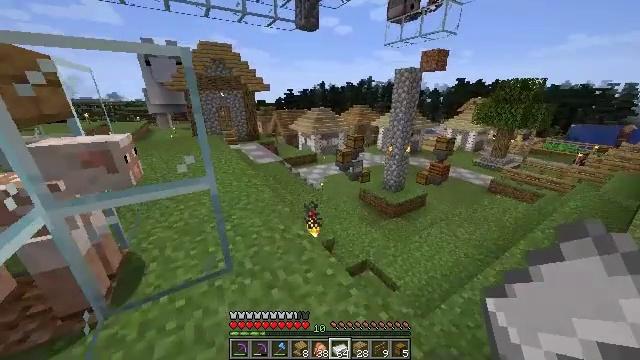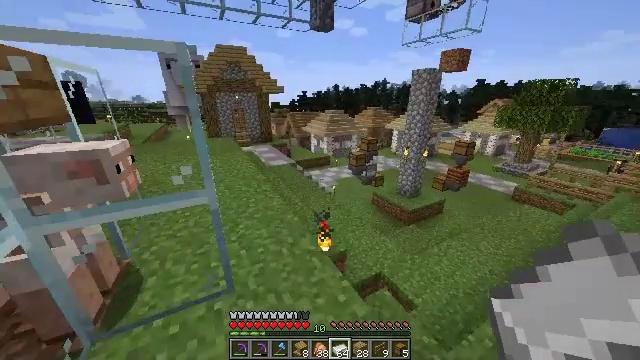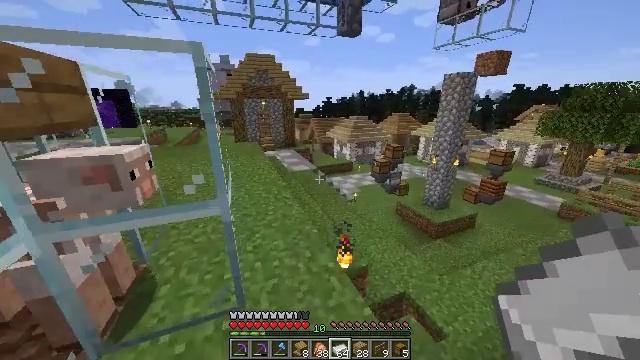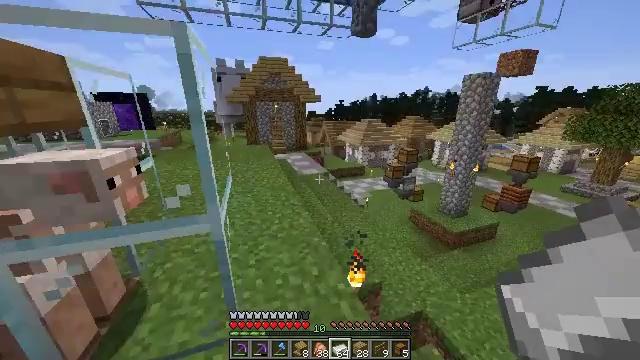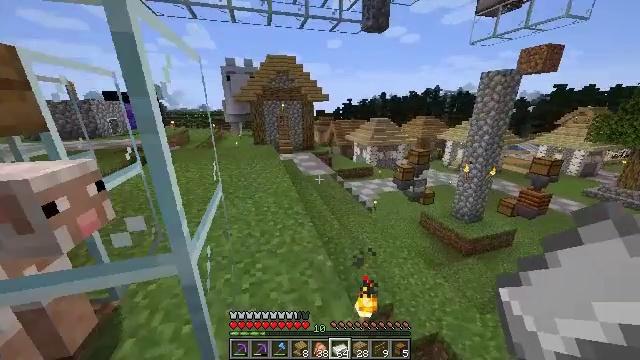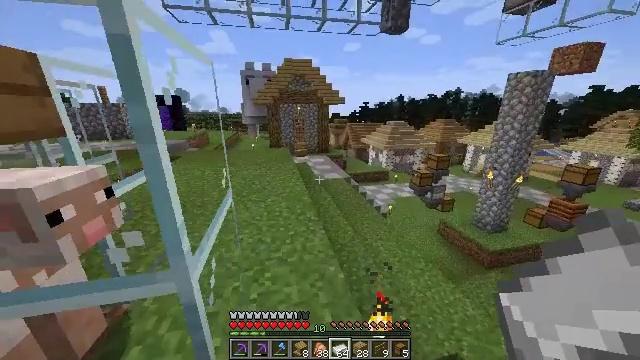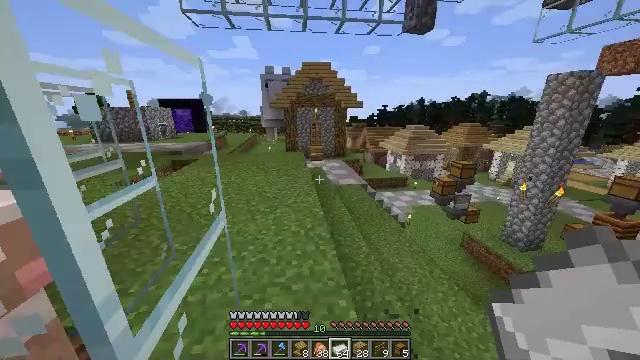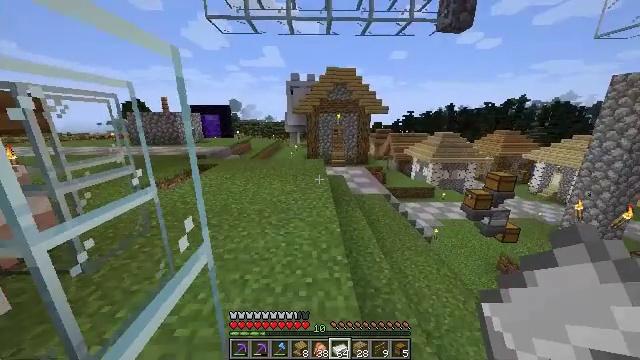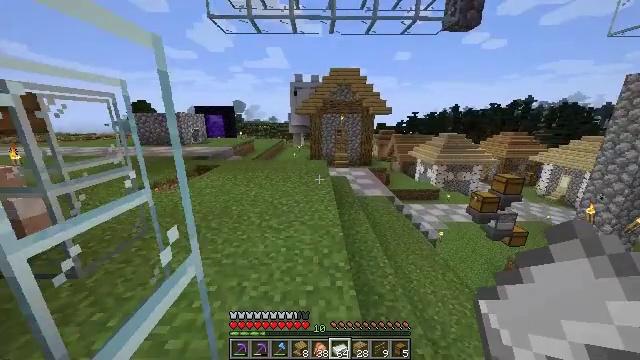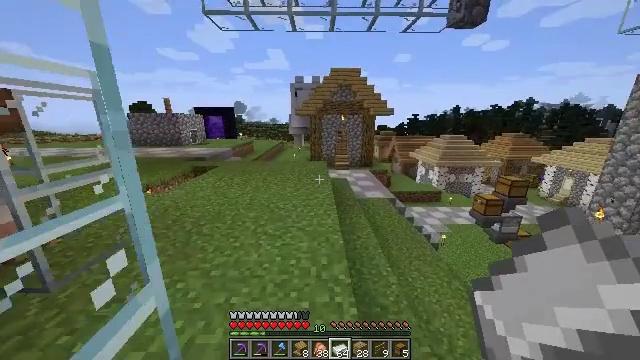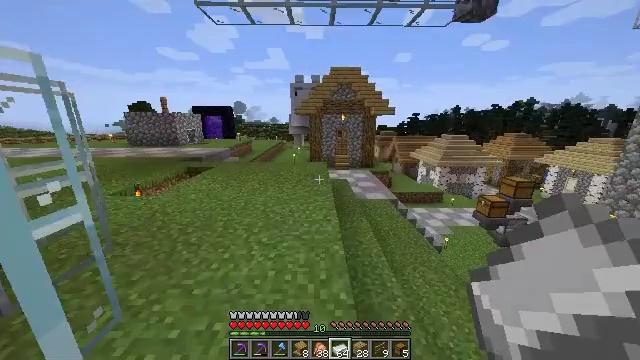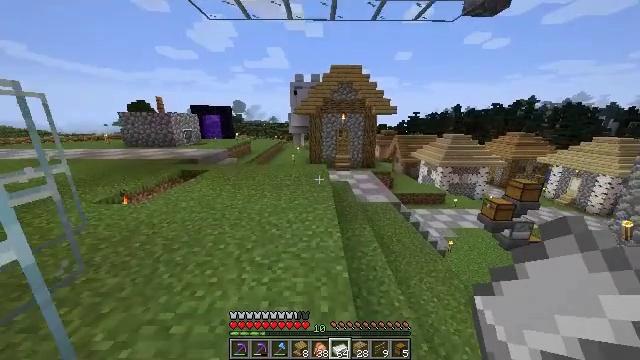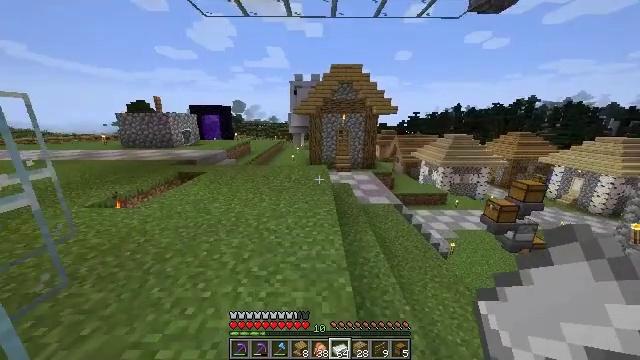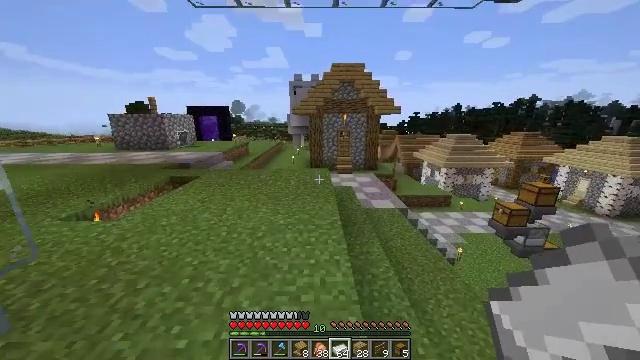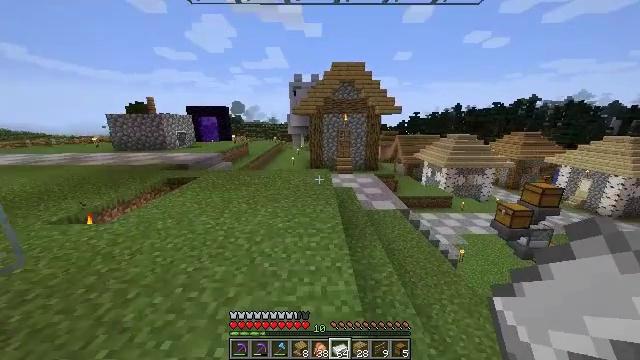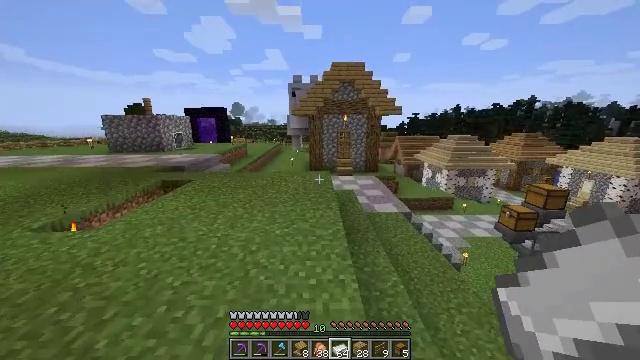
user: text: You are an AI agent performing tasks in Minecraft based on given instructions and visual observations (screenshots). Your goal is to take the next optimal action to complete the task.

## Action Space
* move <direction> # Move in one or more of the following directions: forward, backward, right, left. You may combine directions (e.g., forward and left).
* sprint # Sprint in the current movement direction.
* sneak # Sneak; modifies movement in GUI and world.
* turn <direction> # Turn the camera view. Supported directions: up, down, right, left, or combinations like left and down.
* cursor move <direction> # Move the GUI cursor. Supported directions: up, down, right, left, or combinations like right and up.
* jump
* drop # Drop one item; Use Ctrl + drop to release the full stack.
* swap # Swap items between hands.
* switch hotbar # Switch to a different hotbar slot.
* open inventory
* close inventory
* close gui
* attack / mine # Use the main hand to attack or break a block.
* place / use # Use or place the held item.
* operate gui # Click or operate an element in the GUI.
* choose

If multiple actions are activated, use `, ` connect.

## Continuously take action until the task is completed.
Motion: motion action
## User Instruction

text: Get an emerald by using the crafting table.
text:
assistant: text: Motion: move forward, sprint, turn left
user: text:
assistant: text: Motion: move forward, sprint, turn left and up
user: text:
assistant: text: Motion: move forward, sprint, turn left
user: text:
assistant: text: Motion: move forward, sprint, turn left
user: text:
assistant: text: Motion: move forward, turn left
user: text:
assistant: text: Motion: move forward, turn left
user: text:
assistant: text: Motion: move forward, turn left and up
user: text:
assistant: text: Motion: move forward
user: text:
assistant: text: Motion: move forward, sprint
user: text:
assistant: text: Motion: move forward, sprint
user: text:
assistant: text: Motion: move forward, sprint
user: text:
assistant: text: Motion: move forward, sprint
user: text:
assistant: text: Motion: move forward
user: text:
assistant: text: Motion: move forward
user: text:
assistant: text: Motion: move forward
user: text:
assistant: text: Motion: move forward, sprint
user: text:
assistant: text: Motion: move forward, sprint
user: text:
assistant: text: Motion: move forward, sprint, turn right
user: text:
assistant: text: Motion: move forward, sprint, turn right
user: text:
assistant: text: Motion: move forward
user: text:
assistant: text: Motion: move forward
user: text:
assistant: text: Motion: move forward
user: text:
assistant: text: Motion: move forward, sprint
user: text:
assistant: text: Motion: move forward, sprint
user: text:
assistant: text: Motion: move forward, sprint
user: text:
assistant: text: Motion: move forward, sprint
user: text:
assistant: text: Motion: move forward
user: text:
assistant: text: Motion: move forward
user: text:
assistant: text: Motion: move forward
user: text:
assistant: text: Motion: move forward, sprint